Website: bh-photo
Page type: account-selection
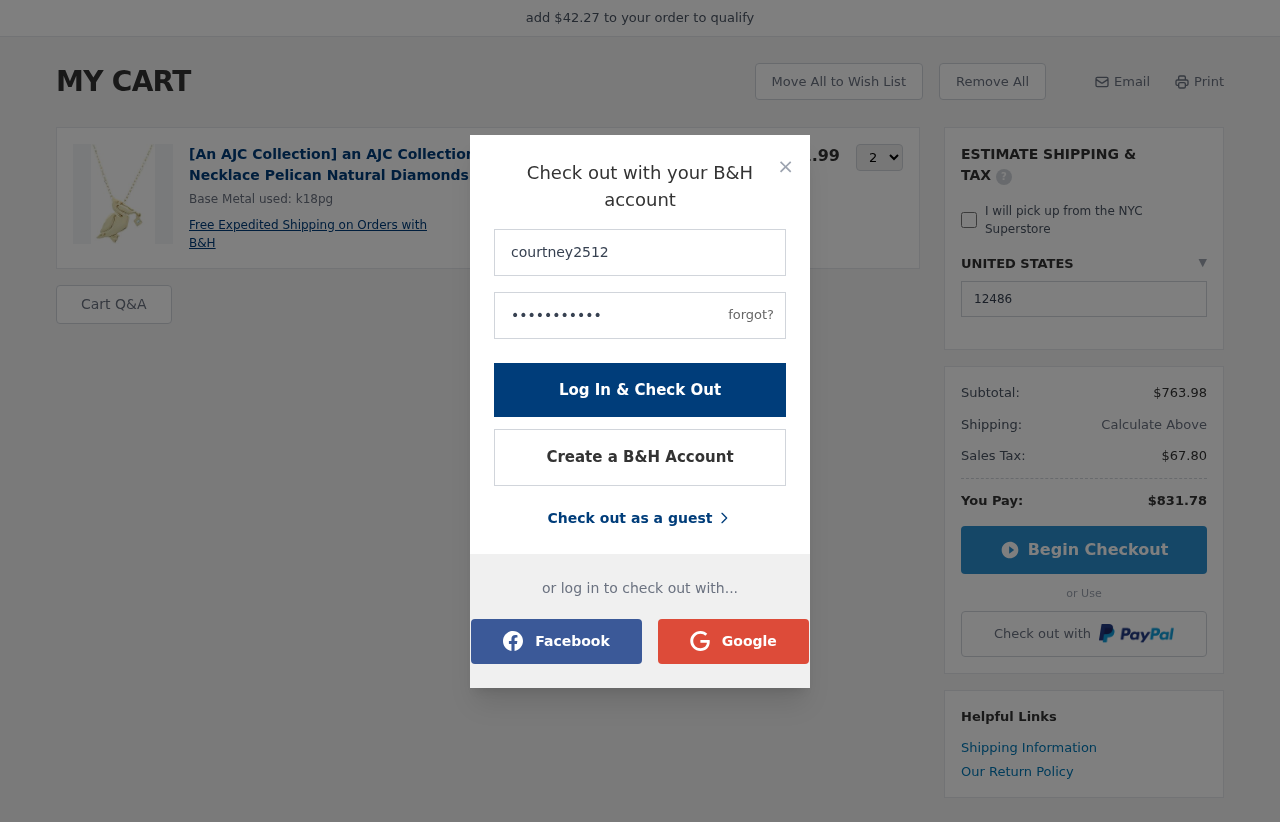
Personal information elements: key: PII_COUNTRY
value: UNITED STATES
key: PII_LOGIN_USERNAME
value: courtney2512
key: PII_POSTCODE
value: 12486
Product elements: key: PRODUCT1_DESC
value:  Base Metal used: k18pg
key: PRODUCT1_NAME
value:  [An AJC Collection] an AJC Collection K18PG Bird Motif Necklace Pelican Natural Diamonds with ajn02
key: PRODUCT1_PRICE
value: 381.99
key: PRODUCT1_QUANTITY
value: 2
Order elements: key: ORDER_SUBTOTAL
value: $763.98
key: ORDER_TAX
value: $67.80
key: ORDER_TOTAL
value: $831.78
Other elements: key: AMOUNT_TO_QUALIFY
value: $42.27